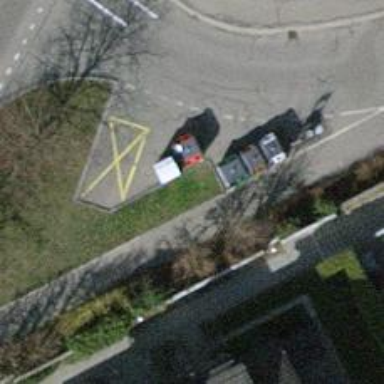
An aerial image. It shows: Recycling container for recycling.